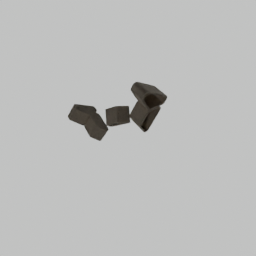
Label: furniture